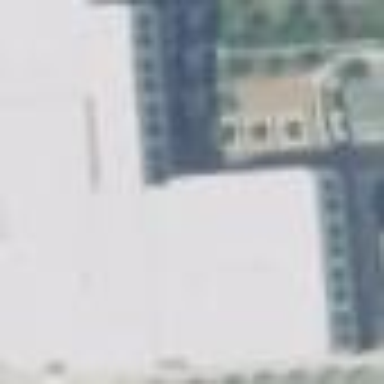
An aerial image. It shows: College building.